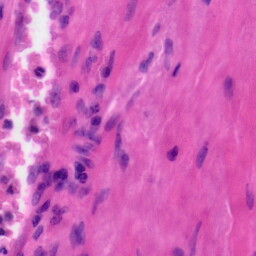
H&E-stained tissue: Tonsil